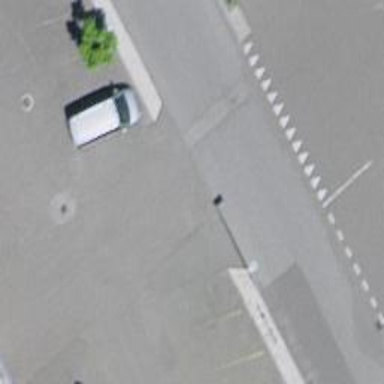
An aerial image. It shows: Parking aisle designated as service road.